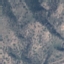
Label: HerbaceousVegetation